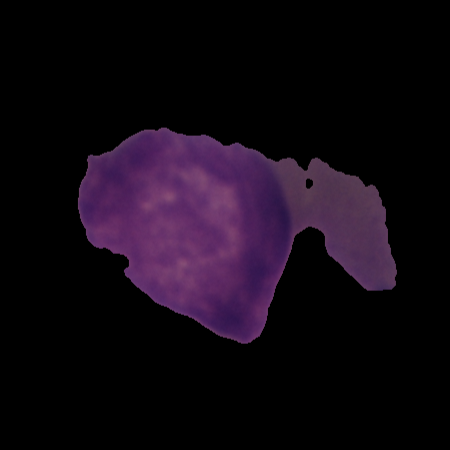
Label: cancer